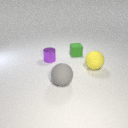
small green rubber cube to the right of small purple metal cylinder